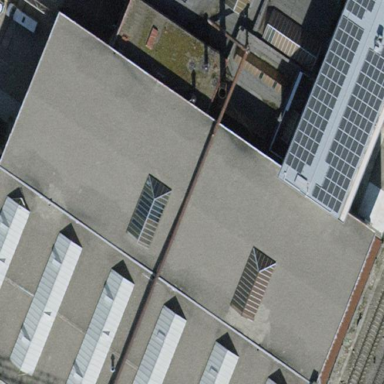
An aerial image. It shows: View of roof of building.